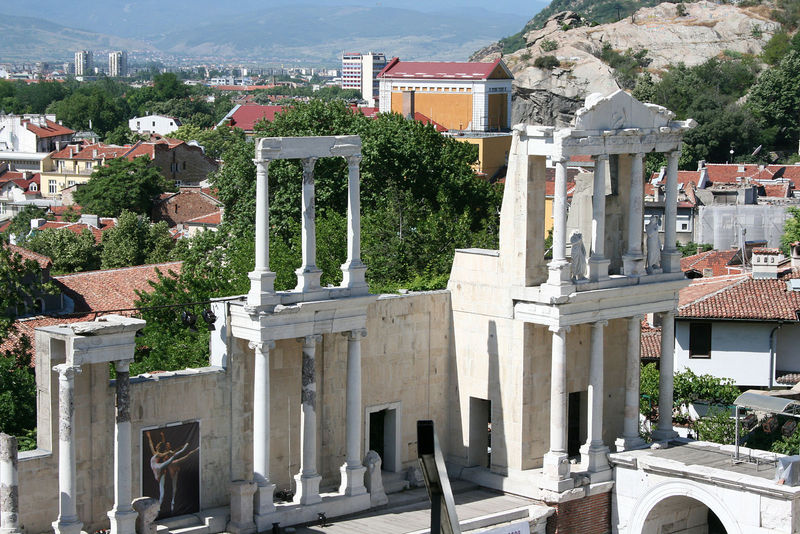
Titel: Römisches Amphitheater
Institution: Plovdiv
Schlagwörter: marmor, säulen, weiss, theater, foto, antike, plakat